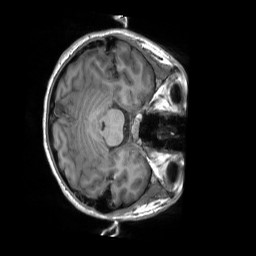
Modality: T1w
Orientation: axial
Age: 19
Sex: female
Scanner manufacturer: siemens
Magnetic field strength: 3 T
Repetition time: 2.3 s
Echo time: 0.00232 s